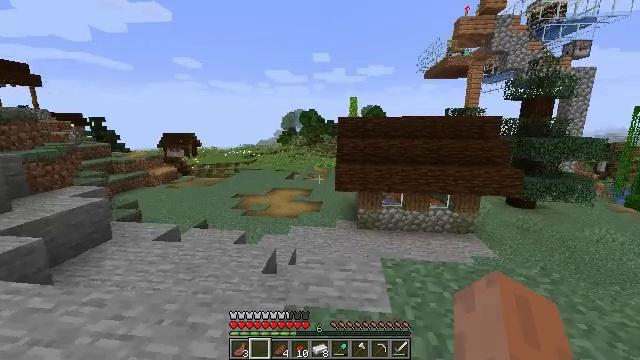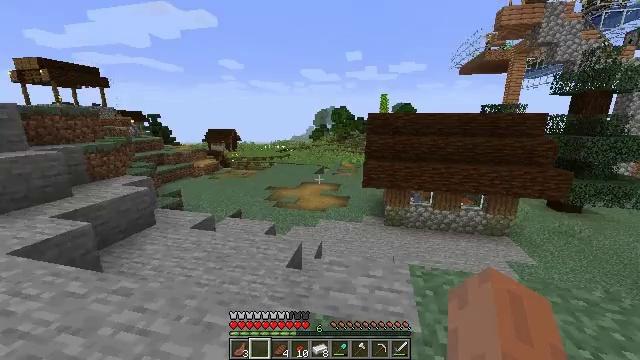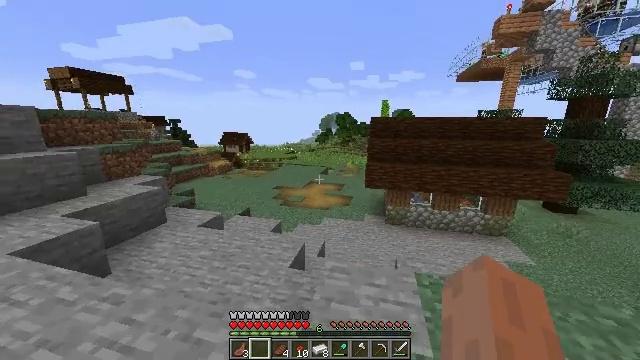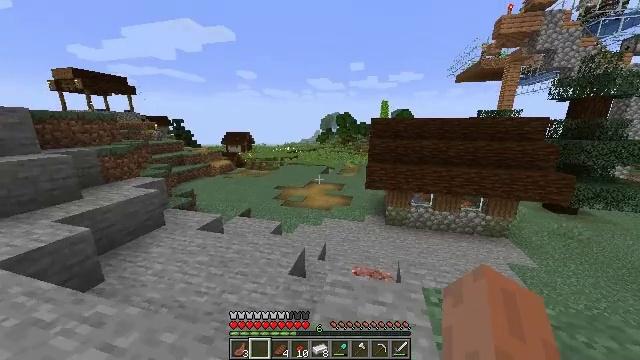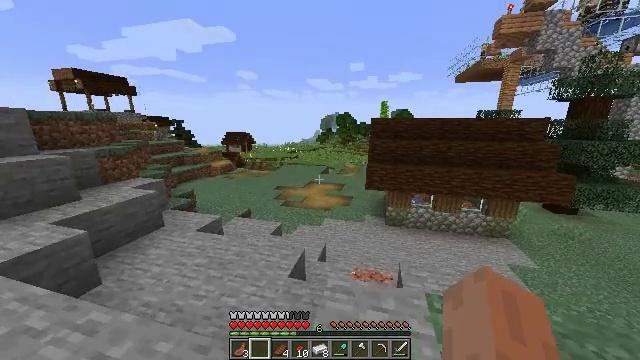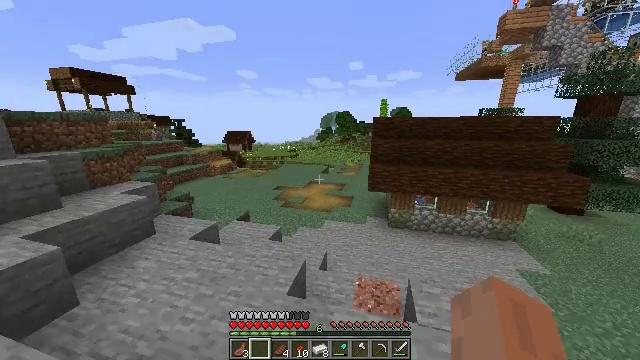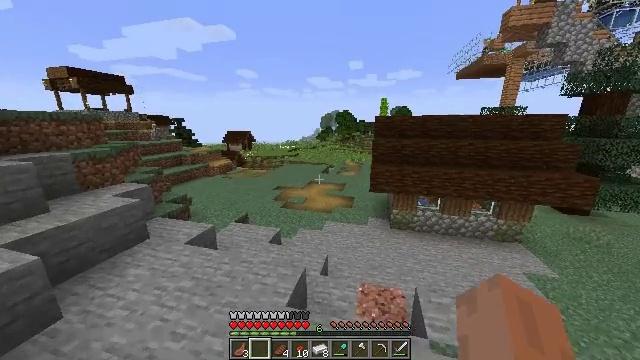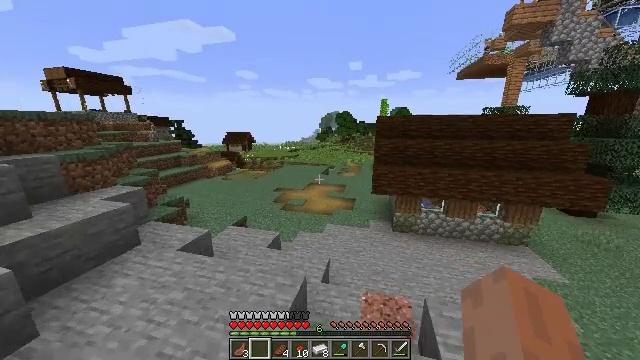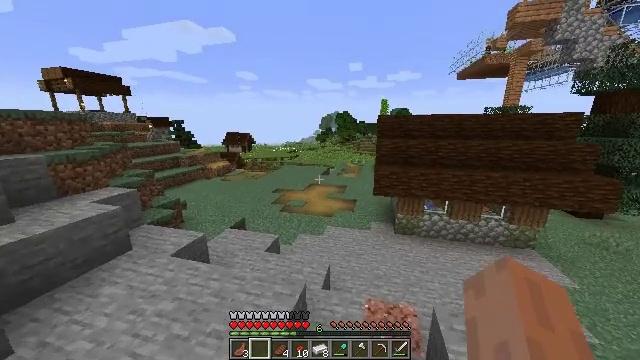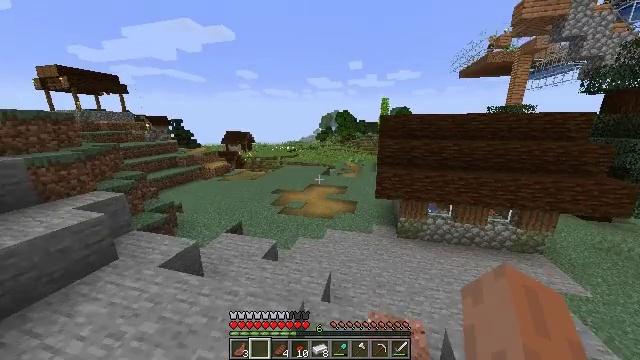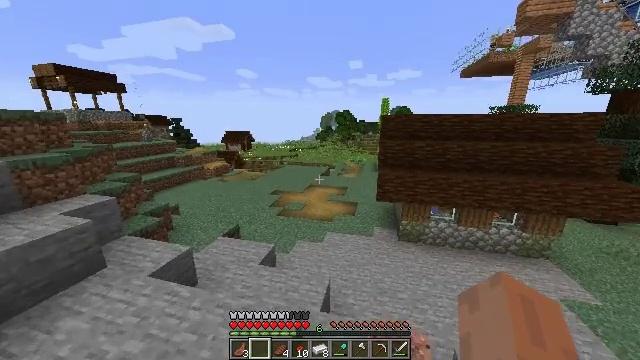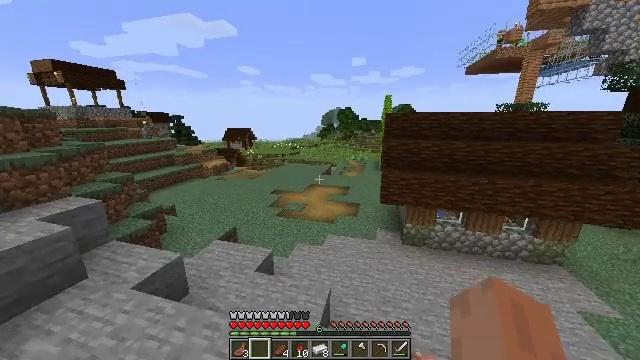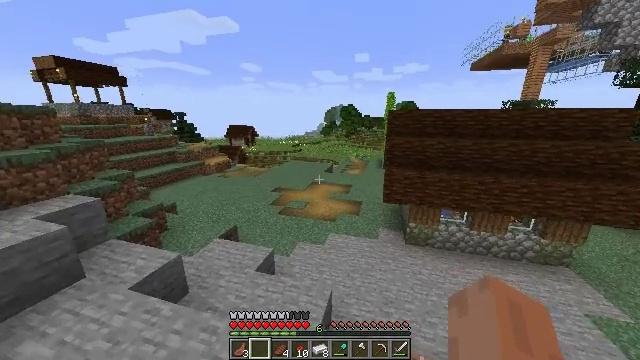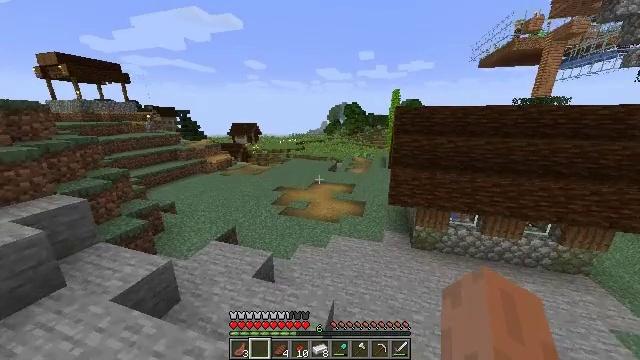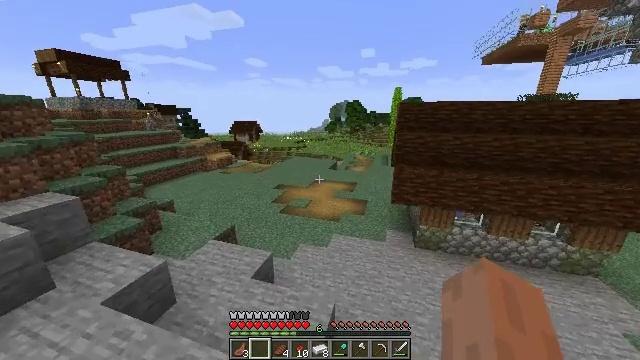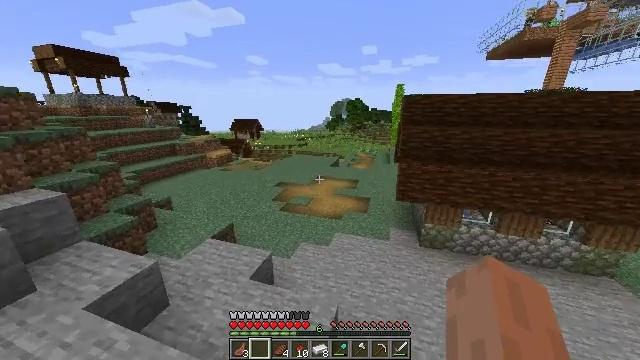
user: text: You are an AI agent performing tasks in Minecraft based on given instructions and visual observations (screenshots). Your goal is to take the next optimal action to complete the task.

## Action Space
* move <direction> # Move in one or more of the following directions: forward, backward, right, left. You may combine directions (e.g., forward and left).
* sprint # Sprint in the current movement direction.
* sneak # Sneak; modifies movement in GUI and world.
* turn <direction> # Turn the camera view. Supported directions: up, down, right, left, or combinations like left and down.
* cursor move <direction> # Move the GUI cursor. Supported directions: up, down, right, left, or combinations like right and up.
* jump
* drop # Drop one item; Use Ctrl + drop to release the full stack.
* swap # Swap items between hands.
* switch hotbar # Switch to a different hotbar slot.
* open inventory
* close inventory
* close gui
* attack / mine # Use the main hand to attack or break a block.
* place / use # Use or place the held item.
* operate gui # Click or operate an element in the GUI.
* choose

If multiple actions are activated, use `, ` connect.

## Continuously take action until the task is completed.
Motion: motion action
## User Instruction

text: Mine jungle planks from a structure.
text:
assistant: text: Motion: move forward, sprint, turn left and down
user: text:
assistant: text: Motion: move forward, sprint, turn left
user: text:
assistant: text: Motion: move forward
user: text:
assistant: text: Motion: move forward
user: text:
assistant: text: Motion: move forward, sprint
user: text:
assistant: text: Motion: move forward, sprint
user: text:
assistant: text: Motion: move forward, sprint
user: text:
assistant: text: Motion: move forward
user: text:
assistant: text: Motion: move forward
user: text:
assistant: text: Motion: move forward, sprint
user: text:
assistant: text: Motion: move forward, sprint
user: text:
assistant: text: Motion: move forward, sprint
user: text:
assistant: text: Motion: move forward
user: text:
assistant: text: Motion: move forward
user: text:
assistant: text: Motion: move forward
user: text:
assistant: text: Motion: move forward, jump
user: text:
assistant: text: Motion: move forward, jump
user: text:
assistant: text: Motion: move forward, jump
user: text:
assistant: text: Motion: move forward, jump
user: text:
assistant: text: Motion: move forward, jump
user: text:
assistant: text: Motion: move forward, jump
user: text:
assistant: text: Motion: move forward, jump
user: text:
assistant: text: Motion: move forward, jump
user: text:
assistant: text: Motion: move forward, jump
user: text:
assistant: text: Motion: move forward, jump
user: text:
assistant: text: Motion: move forward, jump
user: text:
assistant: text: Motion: move forward, jump
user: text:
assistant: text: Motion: move forward, jump
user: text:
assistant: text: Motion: move forward, sprint, jump
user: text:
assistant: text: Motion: move forward, sprint, turn right, jump